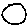
Label: circle